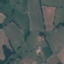
Land use / land cover class: Pasture